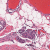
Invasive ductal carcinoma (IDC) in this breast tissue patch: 0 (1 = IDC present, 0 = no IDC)